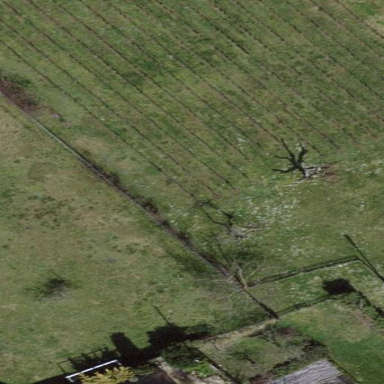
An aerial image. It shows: Vineyard.